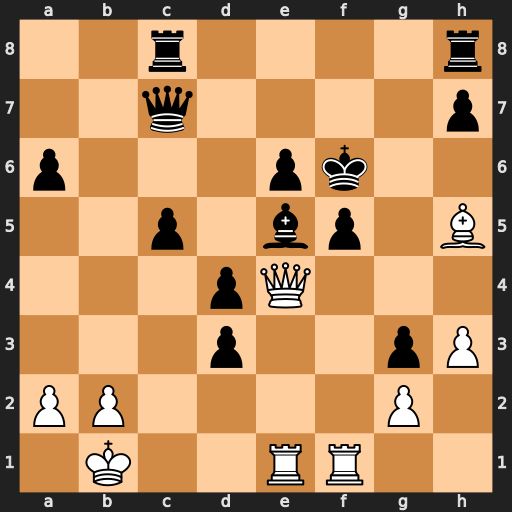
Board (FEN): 2r4r/2q4p/p3pk2/2p1bp1B/3pQ3/3p2pP/PP4P1/1K2RR2
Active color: w
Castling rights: -
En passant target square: -
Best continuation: Qh4+ Kg7 Qg5+ Kf8 Rxf5+ exf5 Qxf5+